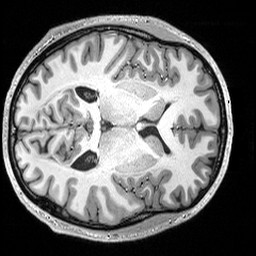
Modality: T1w
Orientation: axial
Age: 23